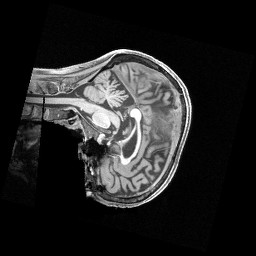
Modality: T1w
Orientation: sagittal
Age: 67
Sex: female
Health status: healthy
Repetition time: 2.4 s
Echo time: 0.00222 s